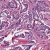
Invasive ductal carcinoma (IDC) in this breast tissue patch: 1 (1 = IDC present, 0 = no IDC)